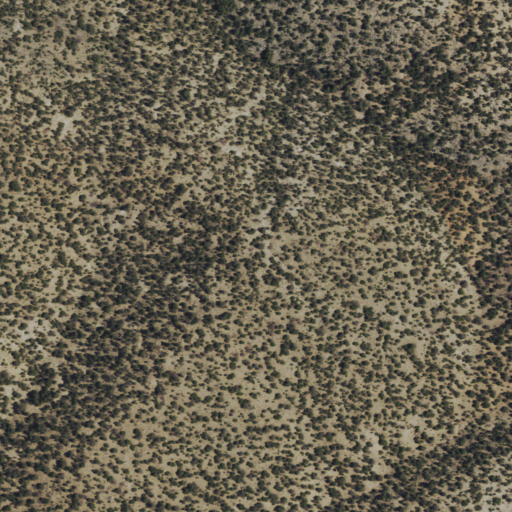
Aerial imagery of mountain in Nevada named McCullough Hill containing shrub and evergreen forest